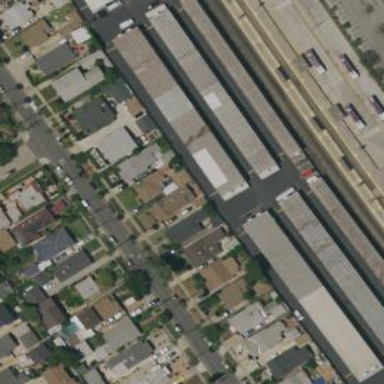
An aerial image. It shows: Warehouse building used for warehousing.